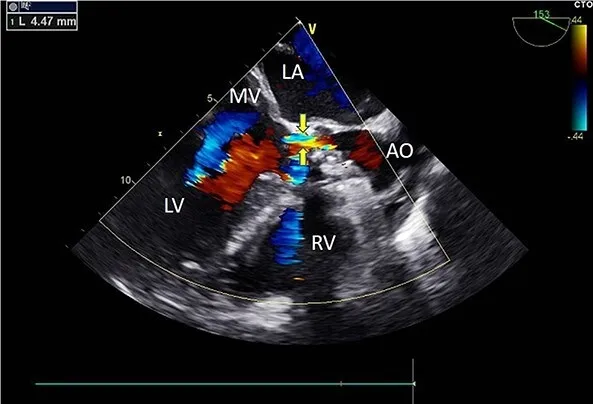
Intraoperative TEE: Long-axis aortic view displays a 4.5 mm-wide perivalvular blood flow bundle around the aortic valve (arrow). Abbreviations: LA - left atrium; LV - left ventricle; RV - right ventricle; AO - aortic.
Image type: radiology (ultrasound)